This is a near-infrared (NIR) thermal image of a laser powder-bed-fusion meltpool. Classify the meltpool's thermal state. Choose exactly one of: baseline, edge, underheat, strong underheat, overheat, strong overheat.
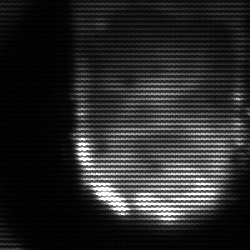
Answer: baseline